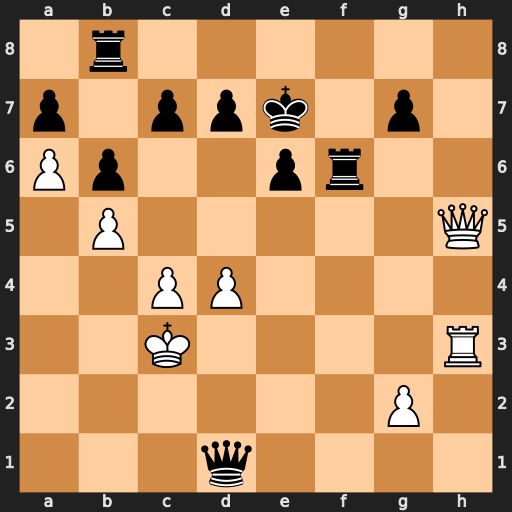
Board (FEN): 1r6/p1ppk1p1/Pp2pr2/1P5Q/2PP4/2K4R/6P1/3q4
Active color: w
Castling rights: -
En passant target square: -
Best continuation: Qxd1